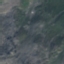
Land use / land cover class: HerbaceousVegetation